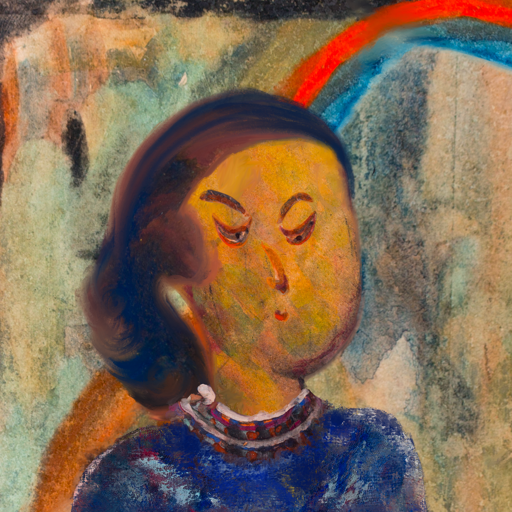
Background: Childish, Head And Neck Side: Gypsy_Mother, Face Side: Hypocrite, Bust: Irani, Hair Side: Mother_And_Son_Son, Head Accessory: Blank, Second Necklace: Blank, Necklace: Hypocrite_1, Baby: Blank